Interaction volume radius: 10 \u00c5
Interaction volume height: 15 \u00c5
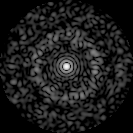
Disorder parameter: 0.8246